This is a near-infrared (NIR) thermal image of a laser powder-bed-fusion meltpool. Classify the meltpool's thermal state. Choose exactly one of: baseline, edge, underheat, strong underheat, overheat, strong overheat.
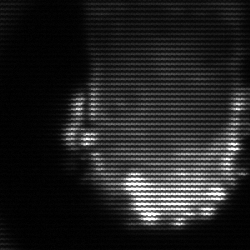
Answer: baseline